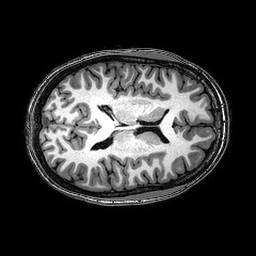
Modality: T1w
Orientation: axial
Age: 23
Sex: female
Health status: healthy
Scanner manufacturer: philips
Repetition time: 0.00817 s
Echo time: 0.00374 s